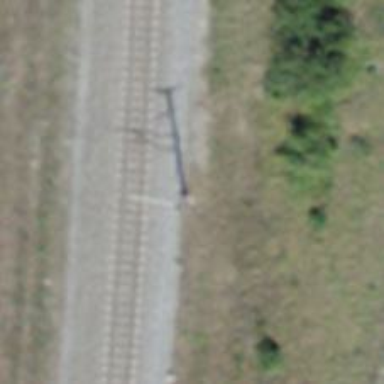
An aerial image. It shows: Catenary mast for power lines.